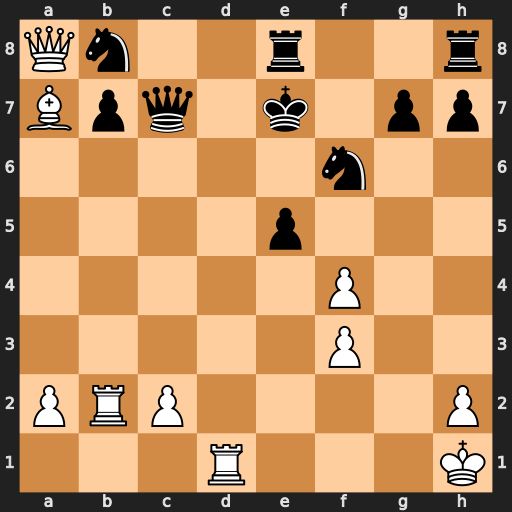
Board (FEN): Qn2r2r/Bpq1k1pp/5n2/4p3/5P2/5P2/PRP4P/3R3K
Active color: w
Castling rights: -
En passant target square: -
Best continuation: Rxb7 Nbd7 Rxc7 Rxa8 fxe5